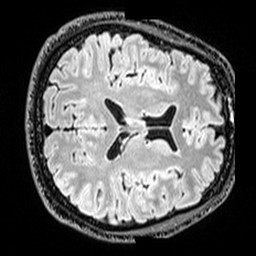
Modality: T2w
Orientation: axial
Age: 47
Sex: male
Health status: healthy
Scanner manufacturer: siemens
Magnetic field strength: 3 T
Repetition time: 5 s
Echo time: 0.397 s